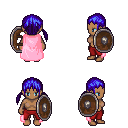
a pixel art fantasy rpg character, female body template, human, dark skin, pink cape, red pants, blue twin-tailed hairstyle, shield, four views (front, back, left, right), 2x2 character sprite sheet, small pixel art, hard edges, no anti-aliasing